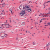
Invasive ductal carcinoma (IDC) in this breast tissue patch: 0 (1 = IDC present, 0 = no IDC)